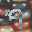
Label: 9